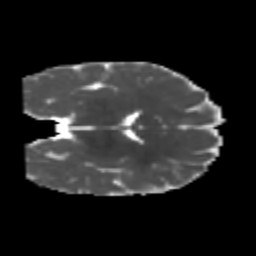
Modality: MD
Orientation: coronal
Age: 7
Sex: male
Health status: healthy